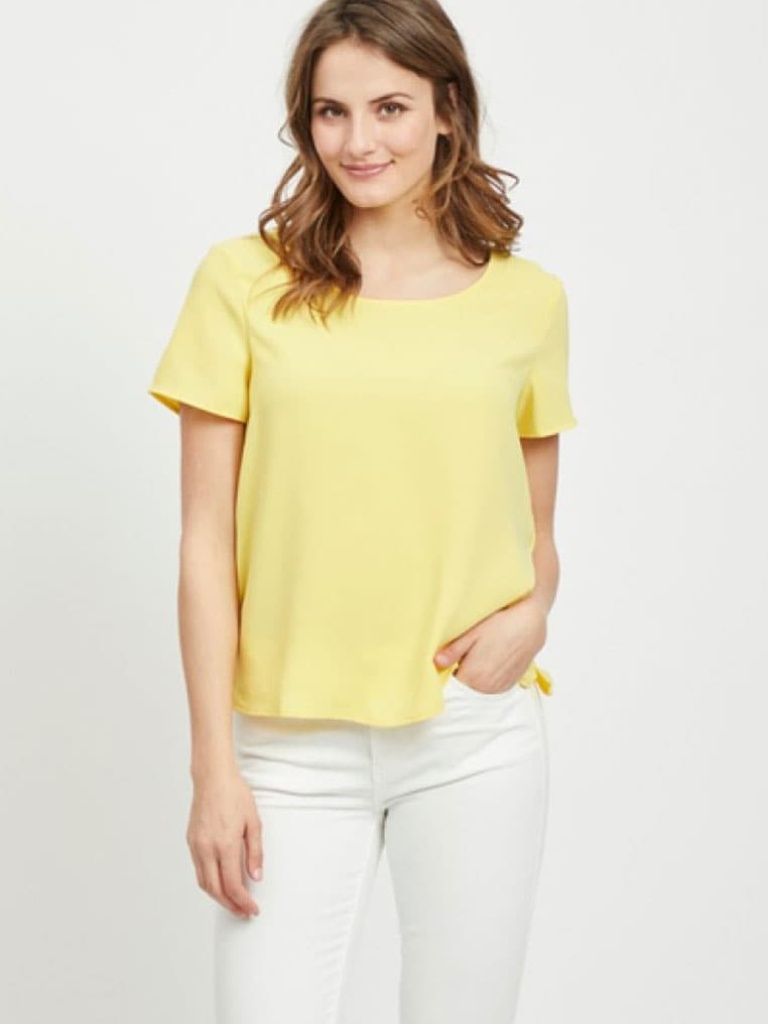
cotton relaxed short sleeve hip length Untucked crew t-shirt